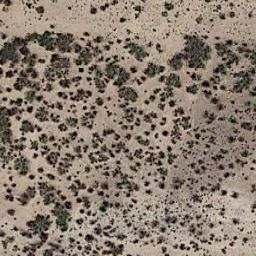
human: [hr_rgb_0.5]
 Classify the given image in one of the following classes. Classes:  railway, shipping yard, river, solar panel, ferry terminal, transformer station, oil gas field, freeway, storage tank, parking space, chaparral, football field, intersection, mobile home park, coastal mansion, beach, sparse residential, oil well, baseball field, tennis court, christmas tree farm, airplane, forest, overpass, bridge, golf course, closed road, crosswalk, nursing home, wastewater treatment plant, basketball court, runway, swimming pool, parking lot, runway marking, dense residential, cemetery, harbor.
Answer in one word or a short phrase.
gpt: chaparral